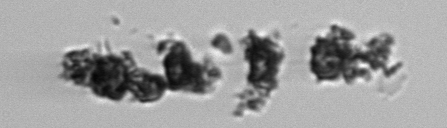
Label: Thalassiosira_TAG_external_detritus